Question: Given the following four-coloring problem graph, where part of the region has been pre-colored, how many coloring combinations are there for the remaining region?
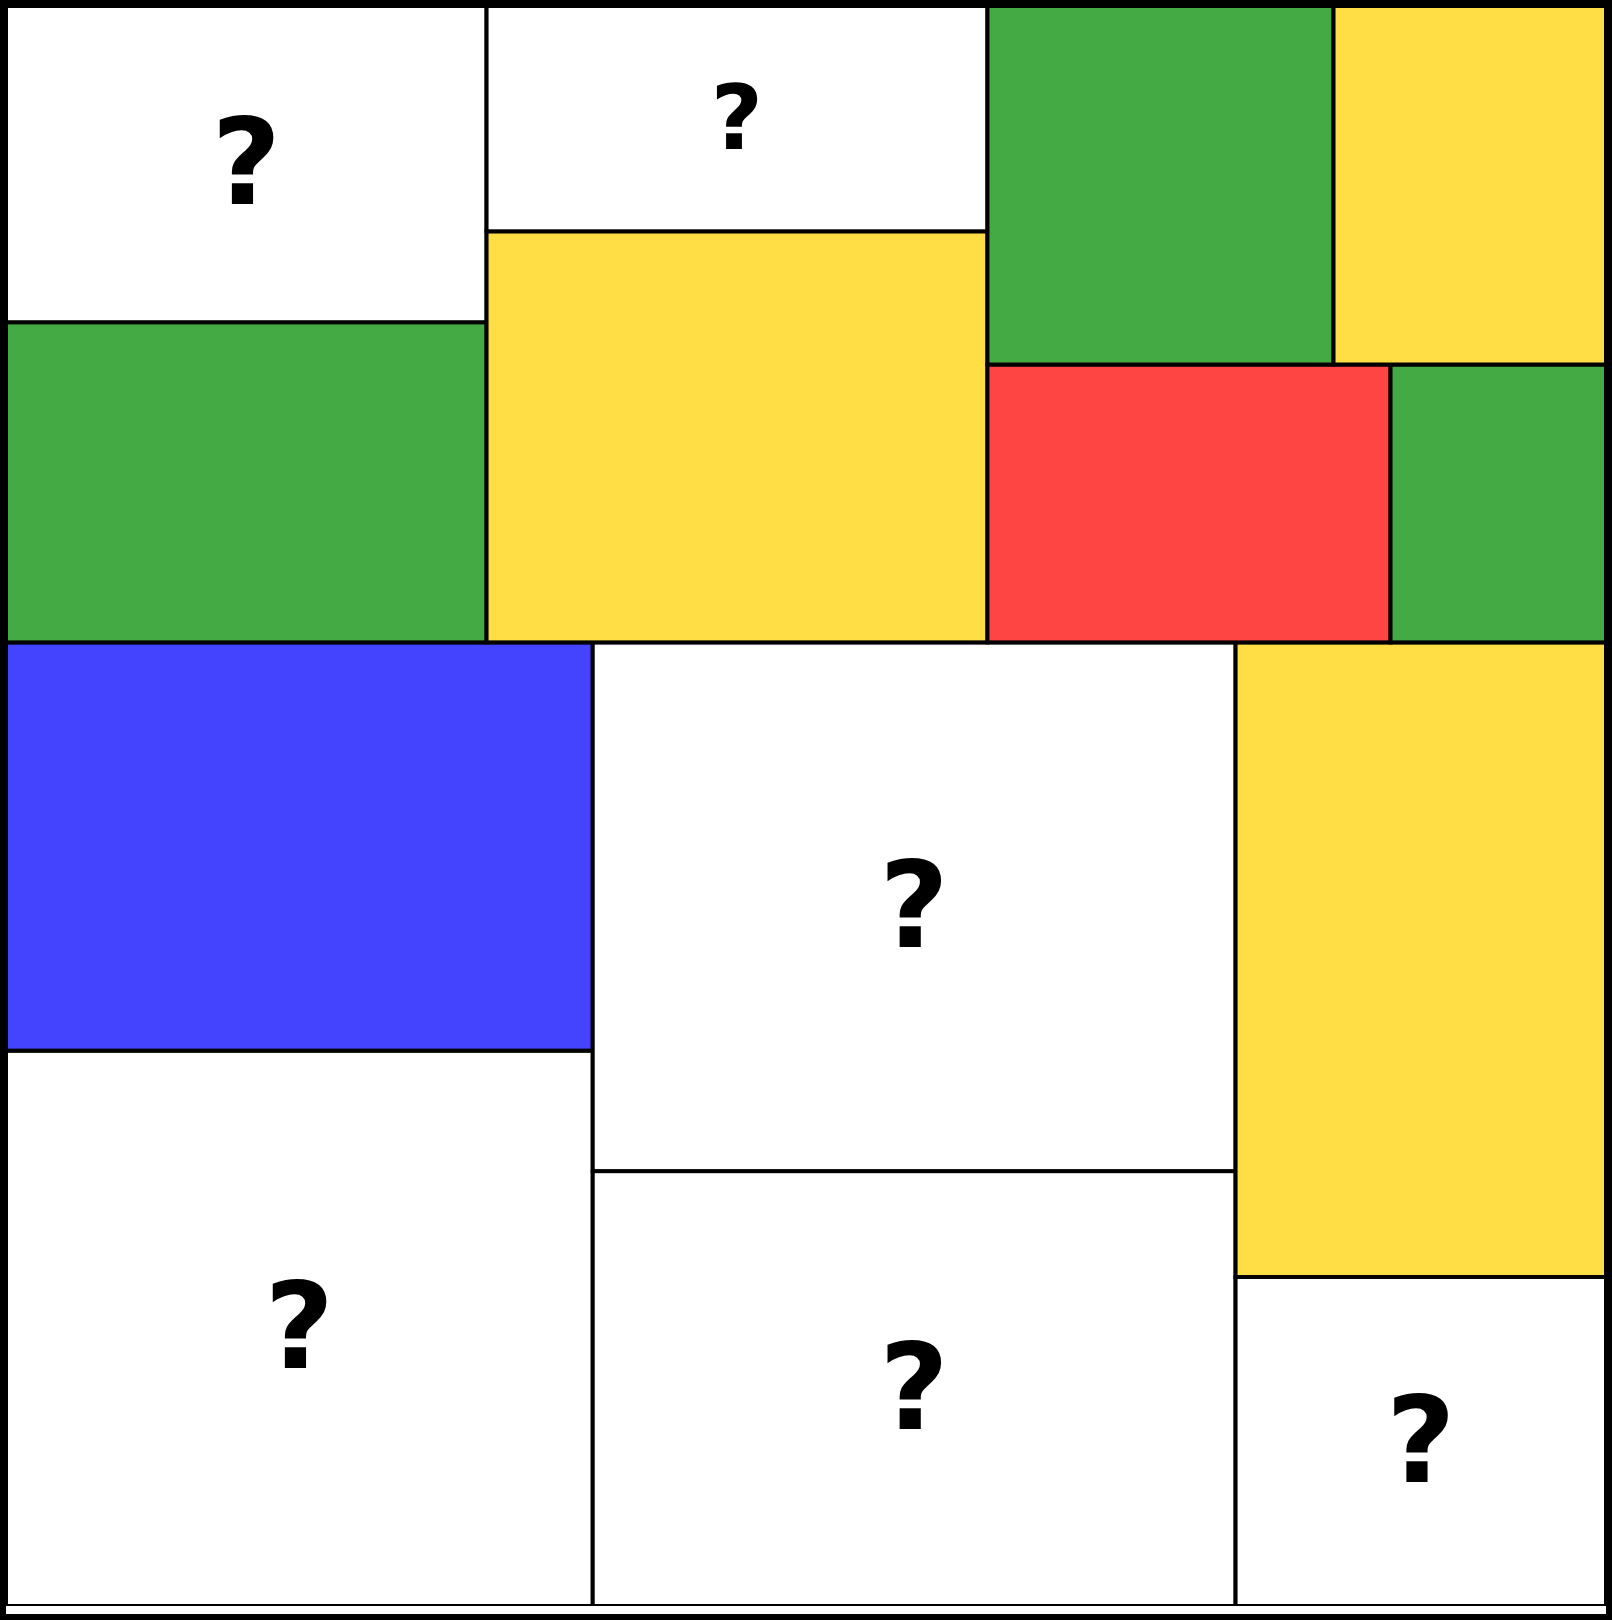
Answer: 75